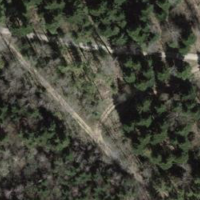
EUNIS habitat code: 41
Species observed at this site:
Equisetum telmateia